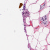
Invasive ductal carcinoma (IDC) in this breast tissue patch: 0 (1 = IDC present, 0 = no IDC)